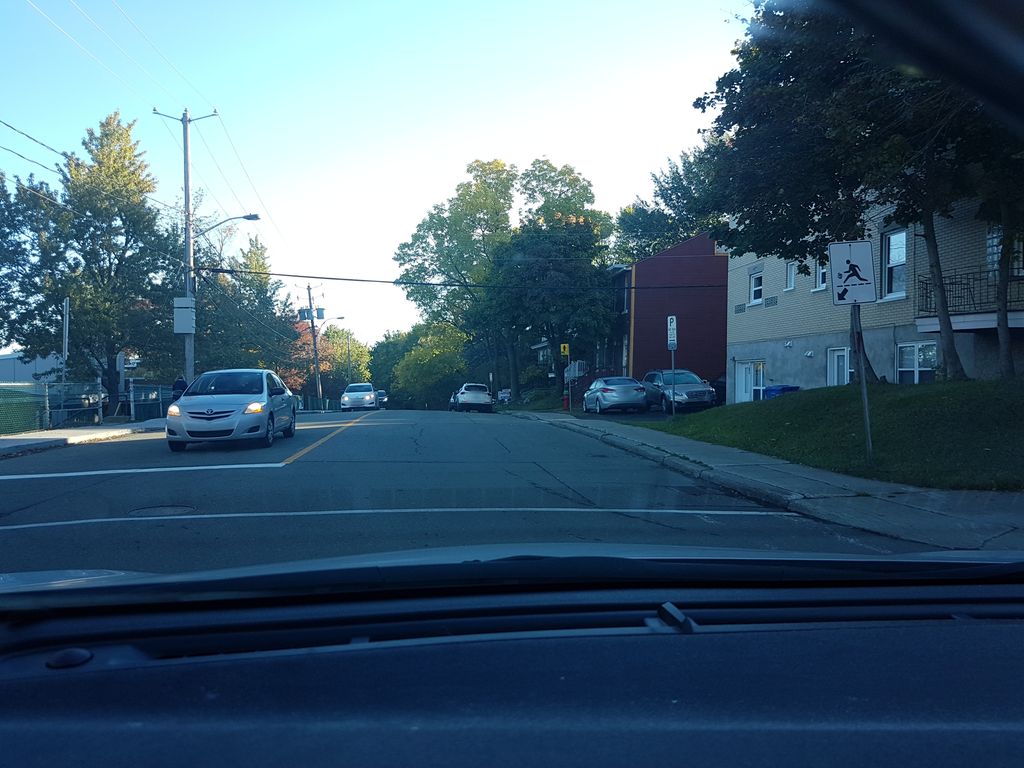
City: quebec_city